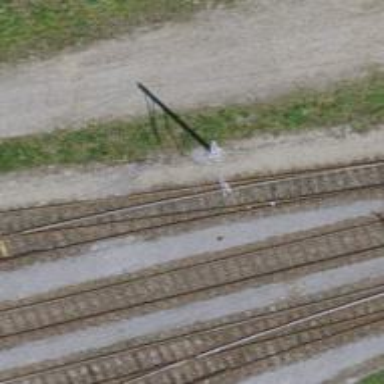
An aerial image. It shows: Railway switch.